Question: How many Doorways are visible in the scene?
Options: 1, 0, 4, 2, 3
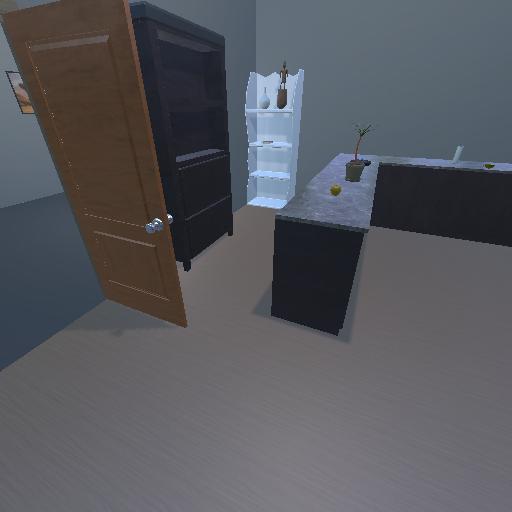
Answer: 1